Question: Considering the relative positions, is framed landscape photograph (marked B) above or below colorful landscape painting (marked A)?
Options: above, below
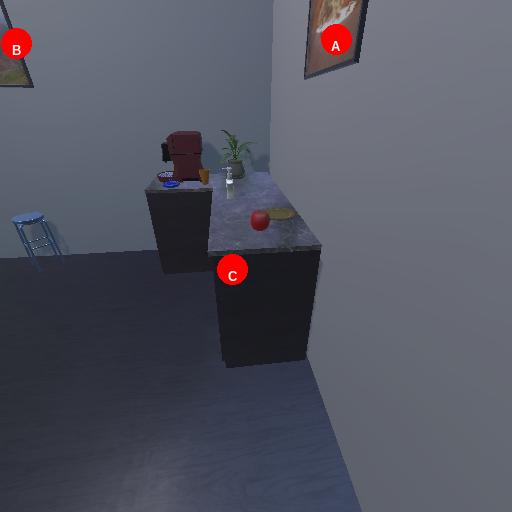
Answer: above